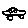
Label: car